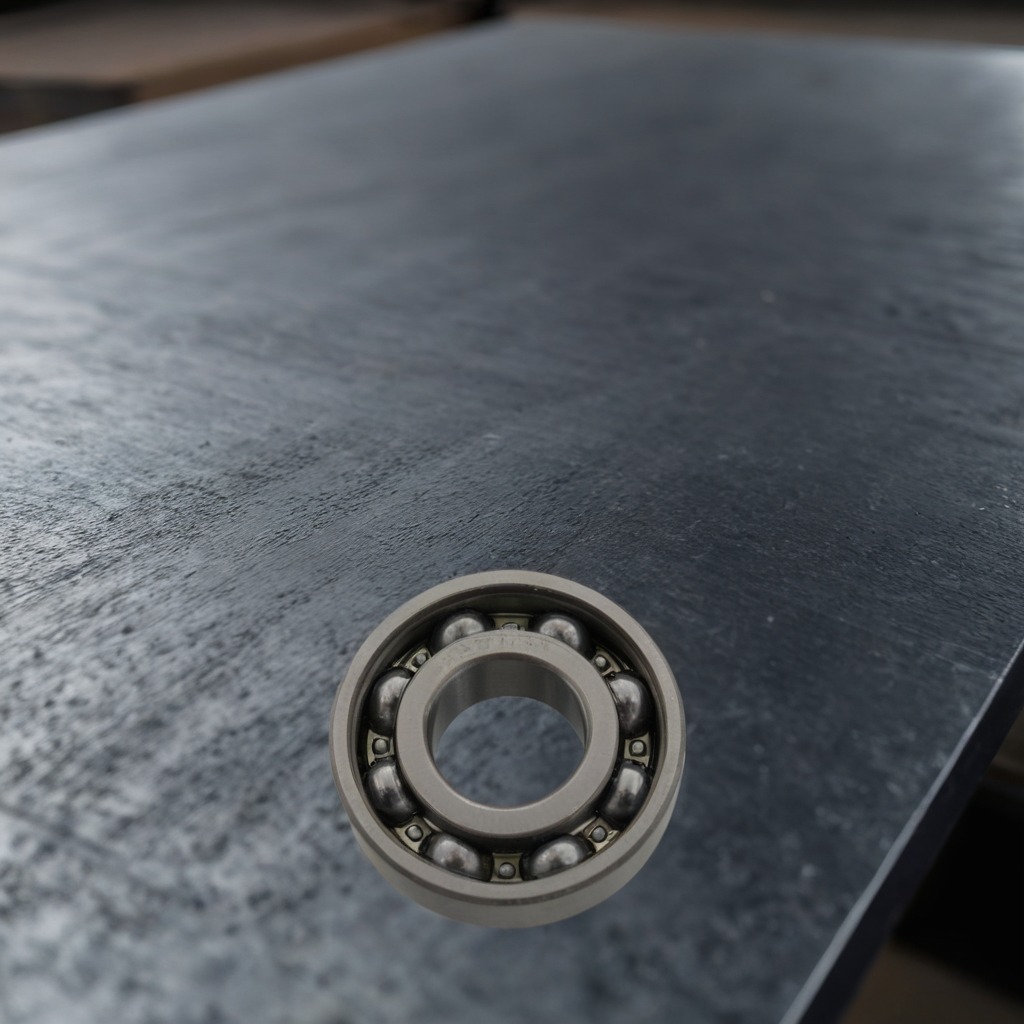
A metal ball bearing is lying on a cold steel table in a mining workshop gritty textures.